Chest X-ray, AP view. Patient: 26 years old, sex F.
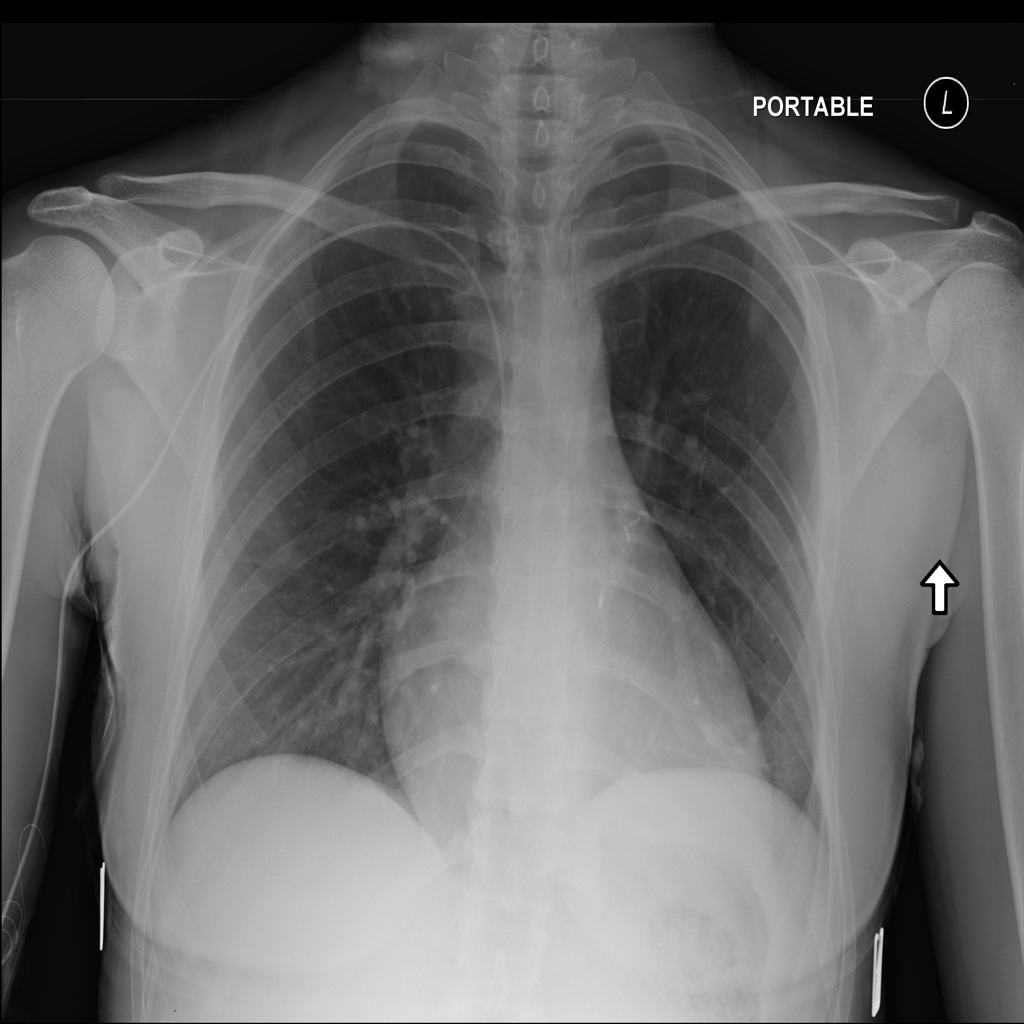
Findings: No Finding